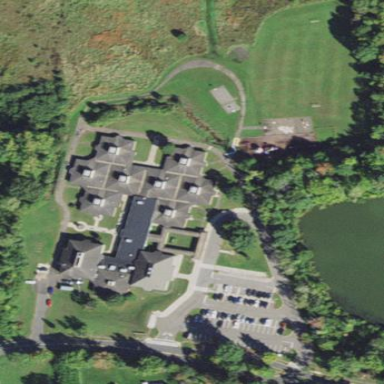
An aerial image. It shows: School.